Question: This is the snippet of my code:
'''
$.get('https://dl.dropboxusercontent.com/u/75734877/data.csv', function (data) {
var lines = data.split('
');
$.each(lines, function (lineNo, line) {
var items = line.split(',');
if (lineNo === 0) {
$.each(items, function (itemNo, item) {
if (itemNo > 1) { // "DateTime" word in first line
options.series.push({
name: "Rainfall Intensity",
data: [],
tooltip: {
valueSuffix: " mm/hr."
},
color: "#0000ff"
}, {
name: "Accumulated Rainfall",
data: [],
tooltip: {
valueSuffix: " mm"
},
yAxis: 1,
color: "#ff0000"
});
}
});
} else {
$.each(items, function (itemNo, item) {
if (itemNo === 0) {
options.xAxis.categories.push(item);
} else if (itemNo === 2) {
options.series[2].data.push(parseFloat(item));
} else if (itemNo === 3) {
options.series[3].data.push(parseFloat(item));
}
});
}
});
var chart = new Highcharts.Chart(options);
});
'''
Although the graph is plotted correctly, categories are duplicated. This is based on this <URL> but it has only one series in Y-axis so, I modified it but got this problem.
Here's the image:

<URL>.
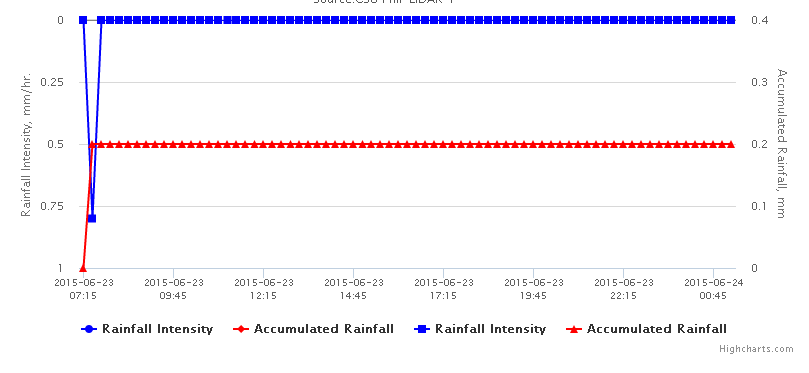
Answer: The problem is causes by incorrect parsing of CSV, because you push series multiple time. Better is initialise series before loops, then refer to particular serie. Last step is add points.
'''
$.get('https://dl.dropboxusercontent.com/u/75734877/AGUSAN_DEL_NORTE-CABADBARAN-RAIN2-.csv', function (data) {
var lines = data.split('
');
options.series.push({
name: "Rainfall Intensity",
data: [],
tooltip: {
valueSuffix: " mm/hr."
},
color: "#0000ff"
}, {
name: "Accumulated Rainfall",
data: [],
tooltip: {
valueSuffix: " mm"
},
yAxis: 1,
color: "#ff0000"
});
$.each(lines, function (lineNo, line) {
var items = line.split(',');
if (lineNo > 0) {
$.each(items, function (itemNo, item) {
if (itemNo === 0) {
options.xAxis.categories.push(item);
} else if (itemNo === 2) {
options.series[0].data.push(parseFloat(item));
} else if (itemNo === 3) {
options.series[1].data.push(parseFloat(item));
}
});
}
});
var chart = new Highcharts.Chart(options);
});
'''
Example: <URL>